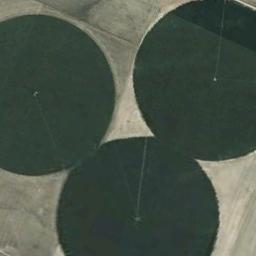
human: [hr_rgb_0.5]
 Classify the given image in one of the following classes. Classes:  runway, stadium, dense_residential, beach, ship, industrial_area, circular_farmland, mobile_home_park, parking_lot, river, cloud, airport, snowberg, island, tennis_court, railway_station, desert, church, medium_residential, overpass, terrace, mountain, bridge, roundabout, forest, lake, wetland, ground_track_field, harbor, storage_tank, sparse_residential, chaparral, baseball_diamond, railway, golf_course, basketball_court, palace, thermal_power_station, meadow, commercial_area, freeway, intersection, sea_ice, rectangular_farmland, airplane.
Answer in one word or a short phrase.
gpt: circular_farmland